Question: When I use in my custom dialog Control Edit with attribute password set to "yes"
'''
<Control Id="TextBoxPass" Type="Edit" Password="yes" Property="SQLPASSWORD">
'''
the text box have double frame in Windows Server 2012.In other versions of Windows Server (2008, 2008R2, 2003) it looks like normal text box. How can I change this behavior? (I mean delete double frame)

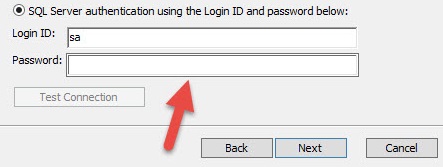
Answer: : AFAIK, you can't change this behavior.
: If you run Microsoft Spy++ and search for both controls you will see the class for the regular edit is 'RichEdit20W', while for the password is 'Edit'.
Then inspecting the Window Styles you will find the 'WS_BORDER'. This is the culprit for the border. In WiX and in MSI there is no way to code the window styles of a control, so I assume there is no solution to this issue.
Additionally, some styles (like ES_PASSWORD) can be changed using Orca and editing the 'Attributes' column in table 'Control'. The solution would be to have both edits set as password and after the build you manually edit the 'Attributes' setting of the non-password control to '196611'.
In case you want to automate this process, I think you can code an application using the MSI API to execute a query against the package and change the value.
Here is a real example: